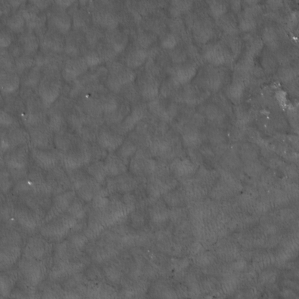
Label: non_frost